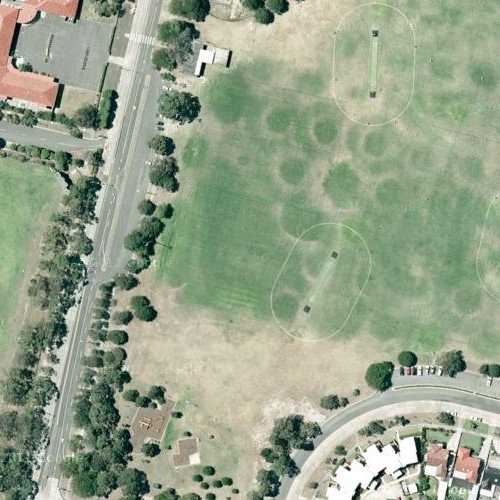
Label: sydney